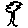
Label: tree